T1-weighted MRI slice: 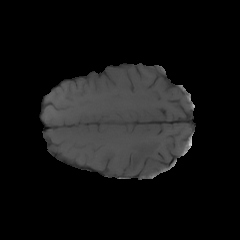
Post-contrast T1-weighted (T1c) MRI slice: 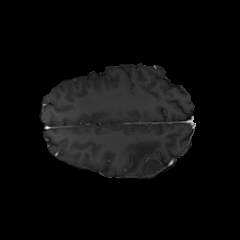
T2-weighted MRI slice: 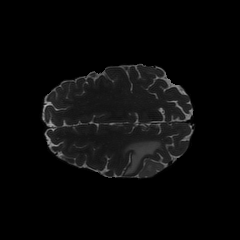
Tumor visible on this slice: yes